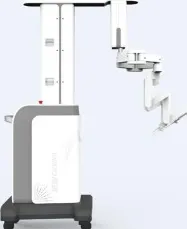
The Micro Hand S surgical robot system. (A) The patient's console.
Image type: radiology (ct)